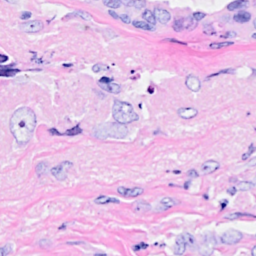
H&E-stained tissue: Breast